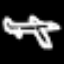
Label: airplane